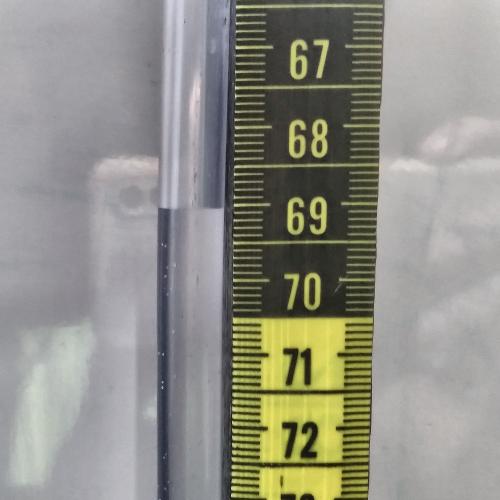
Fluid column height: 69.0 cm